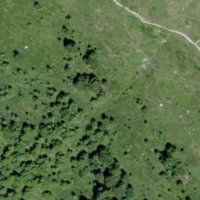
EUNIS habitat code: 26
Species observed at this site:
Gentianella campestris
Gymnadenia conopsea